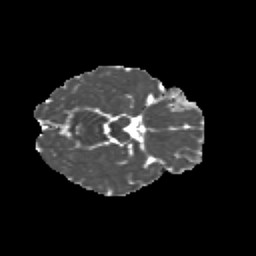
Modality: MD
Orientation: axial
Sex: female
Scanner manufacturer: siemens
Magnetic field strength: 3 T
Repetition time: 5 s
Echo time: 0.071 s